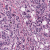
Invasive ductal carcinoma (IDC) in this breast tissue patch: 1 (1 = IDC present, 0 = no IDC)